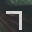
Label: 7